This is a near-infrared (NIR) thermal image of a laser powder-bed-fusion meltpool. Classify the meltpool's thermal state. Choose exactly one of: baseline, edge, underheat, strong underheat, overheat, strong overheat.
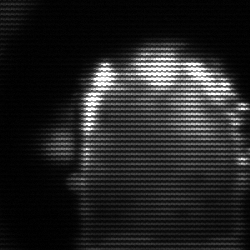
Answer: baseline